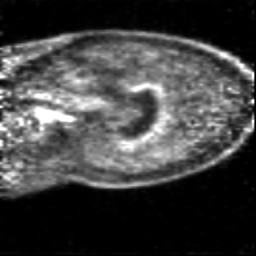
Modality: PET
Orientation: sagittal
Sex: female
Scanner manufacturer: siemens